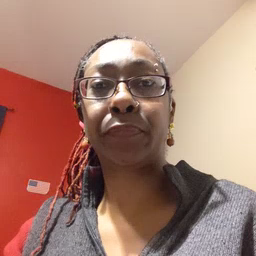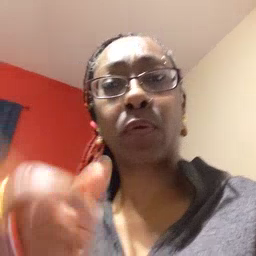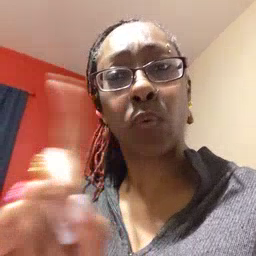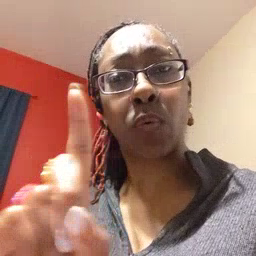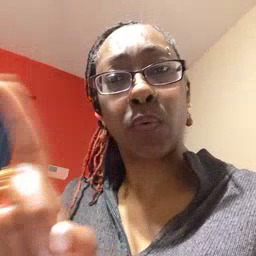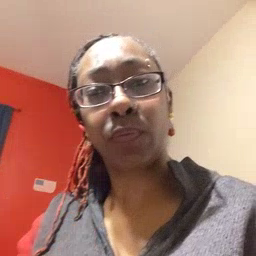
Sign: where